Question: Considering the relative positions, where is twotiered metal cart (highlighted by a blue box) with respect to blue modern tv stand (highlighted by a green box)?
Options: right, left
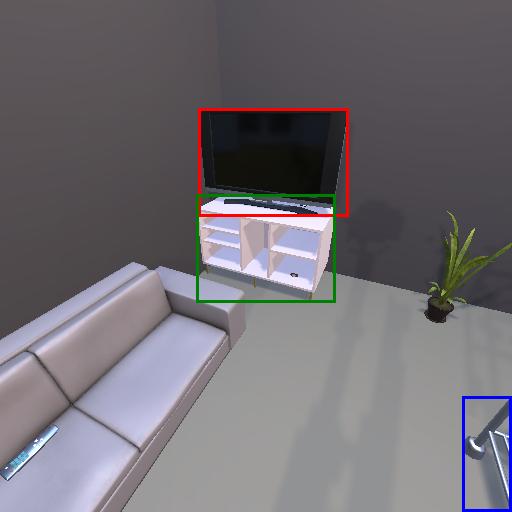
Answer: right